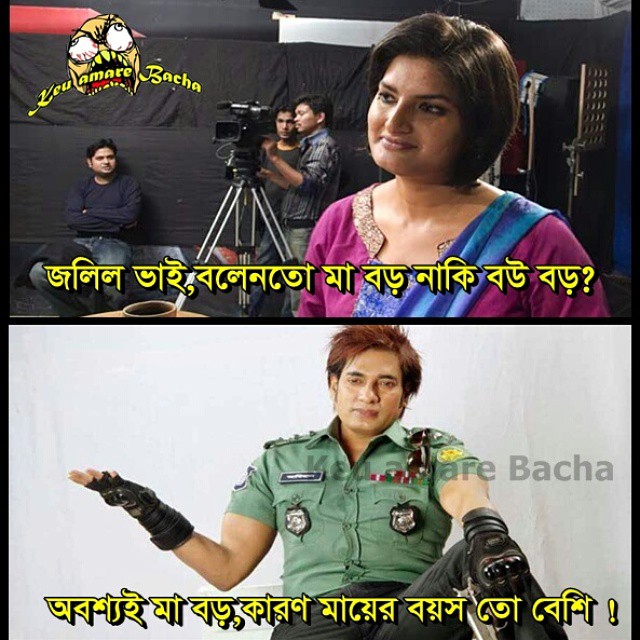
Caption: জলিল  ভাই, বলেন্তো মা বড় নাকি বউ বড় ? অবশ্যই মা বড়, কারণ মায়ের বয়স তো বেশি !
Label: non-hate